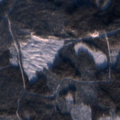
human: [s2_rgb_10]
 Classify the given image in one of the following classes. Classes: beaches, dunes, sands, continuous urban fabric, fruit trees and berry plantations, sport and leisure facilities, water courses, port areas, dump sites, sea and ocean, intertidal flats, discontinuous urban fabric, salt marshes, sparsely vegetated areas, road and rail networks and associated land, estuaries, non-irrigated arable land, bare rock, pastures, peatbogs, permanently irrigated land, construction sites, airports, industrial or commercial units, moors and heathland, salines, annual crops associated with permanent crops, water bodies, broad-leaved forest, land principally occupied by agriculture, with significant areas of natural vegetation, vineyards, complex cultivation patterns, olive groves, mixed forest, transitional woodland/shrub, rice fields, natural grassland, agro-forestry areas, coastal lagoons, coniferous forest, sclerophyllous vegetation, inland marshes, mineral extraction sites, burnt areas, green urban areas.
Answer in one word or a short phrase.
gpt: coniferous forest, transitional woodland/shrub, peatbogs